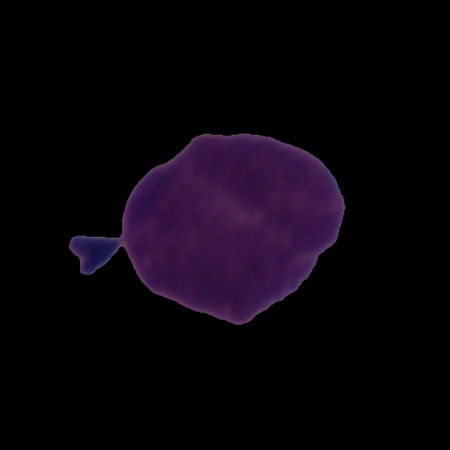
Label: cancer